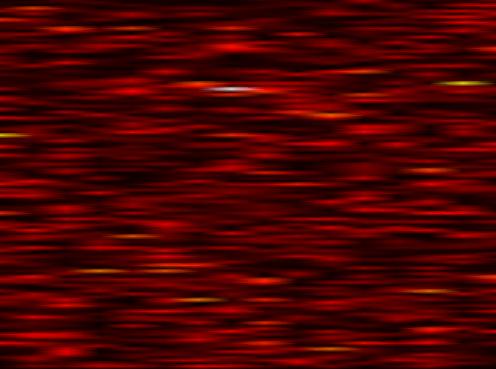
Label: OFDM